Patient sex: M
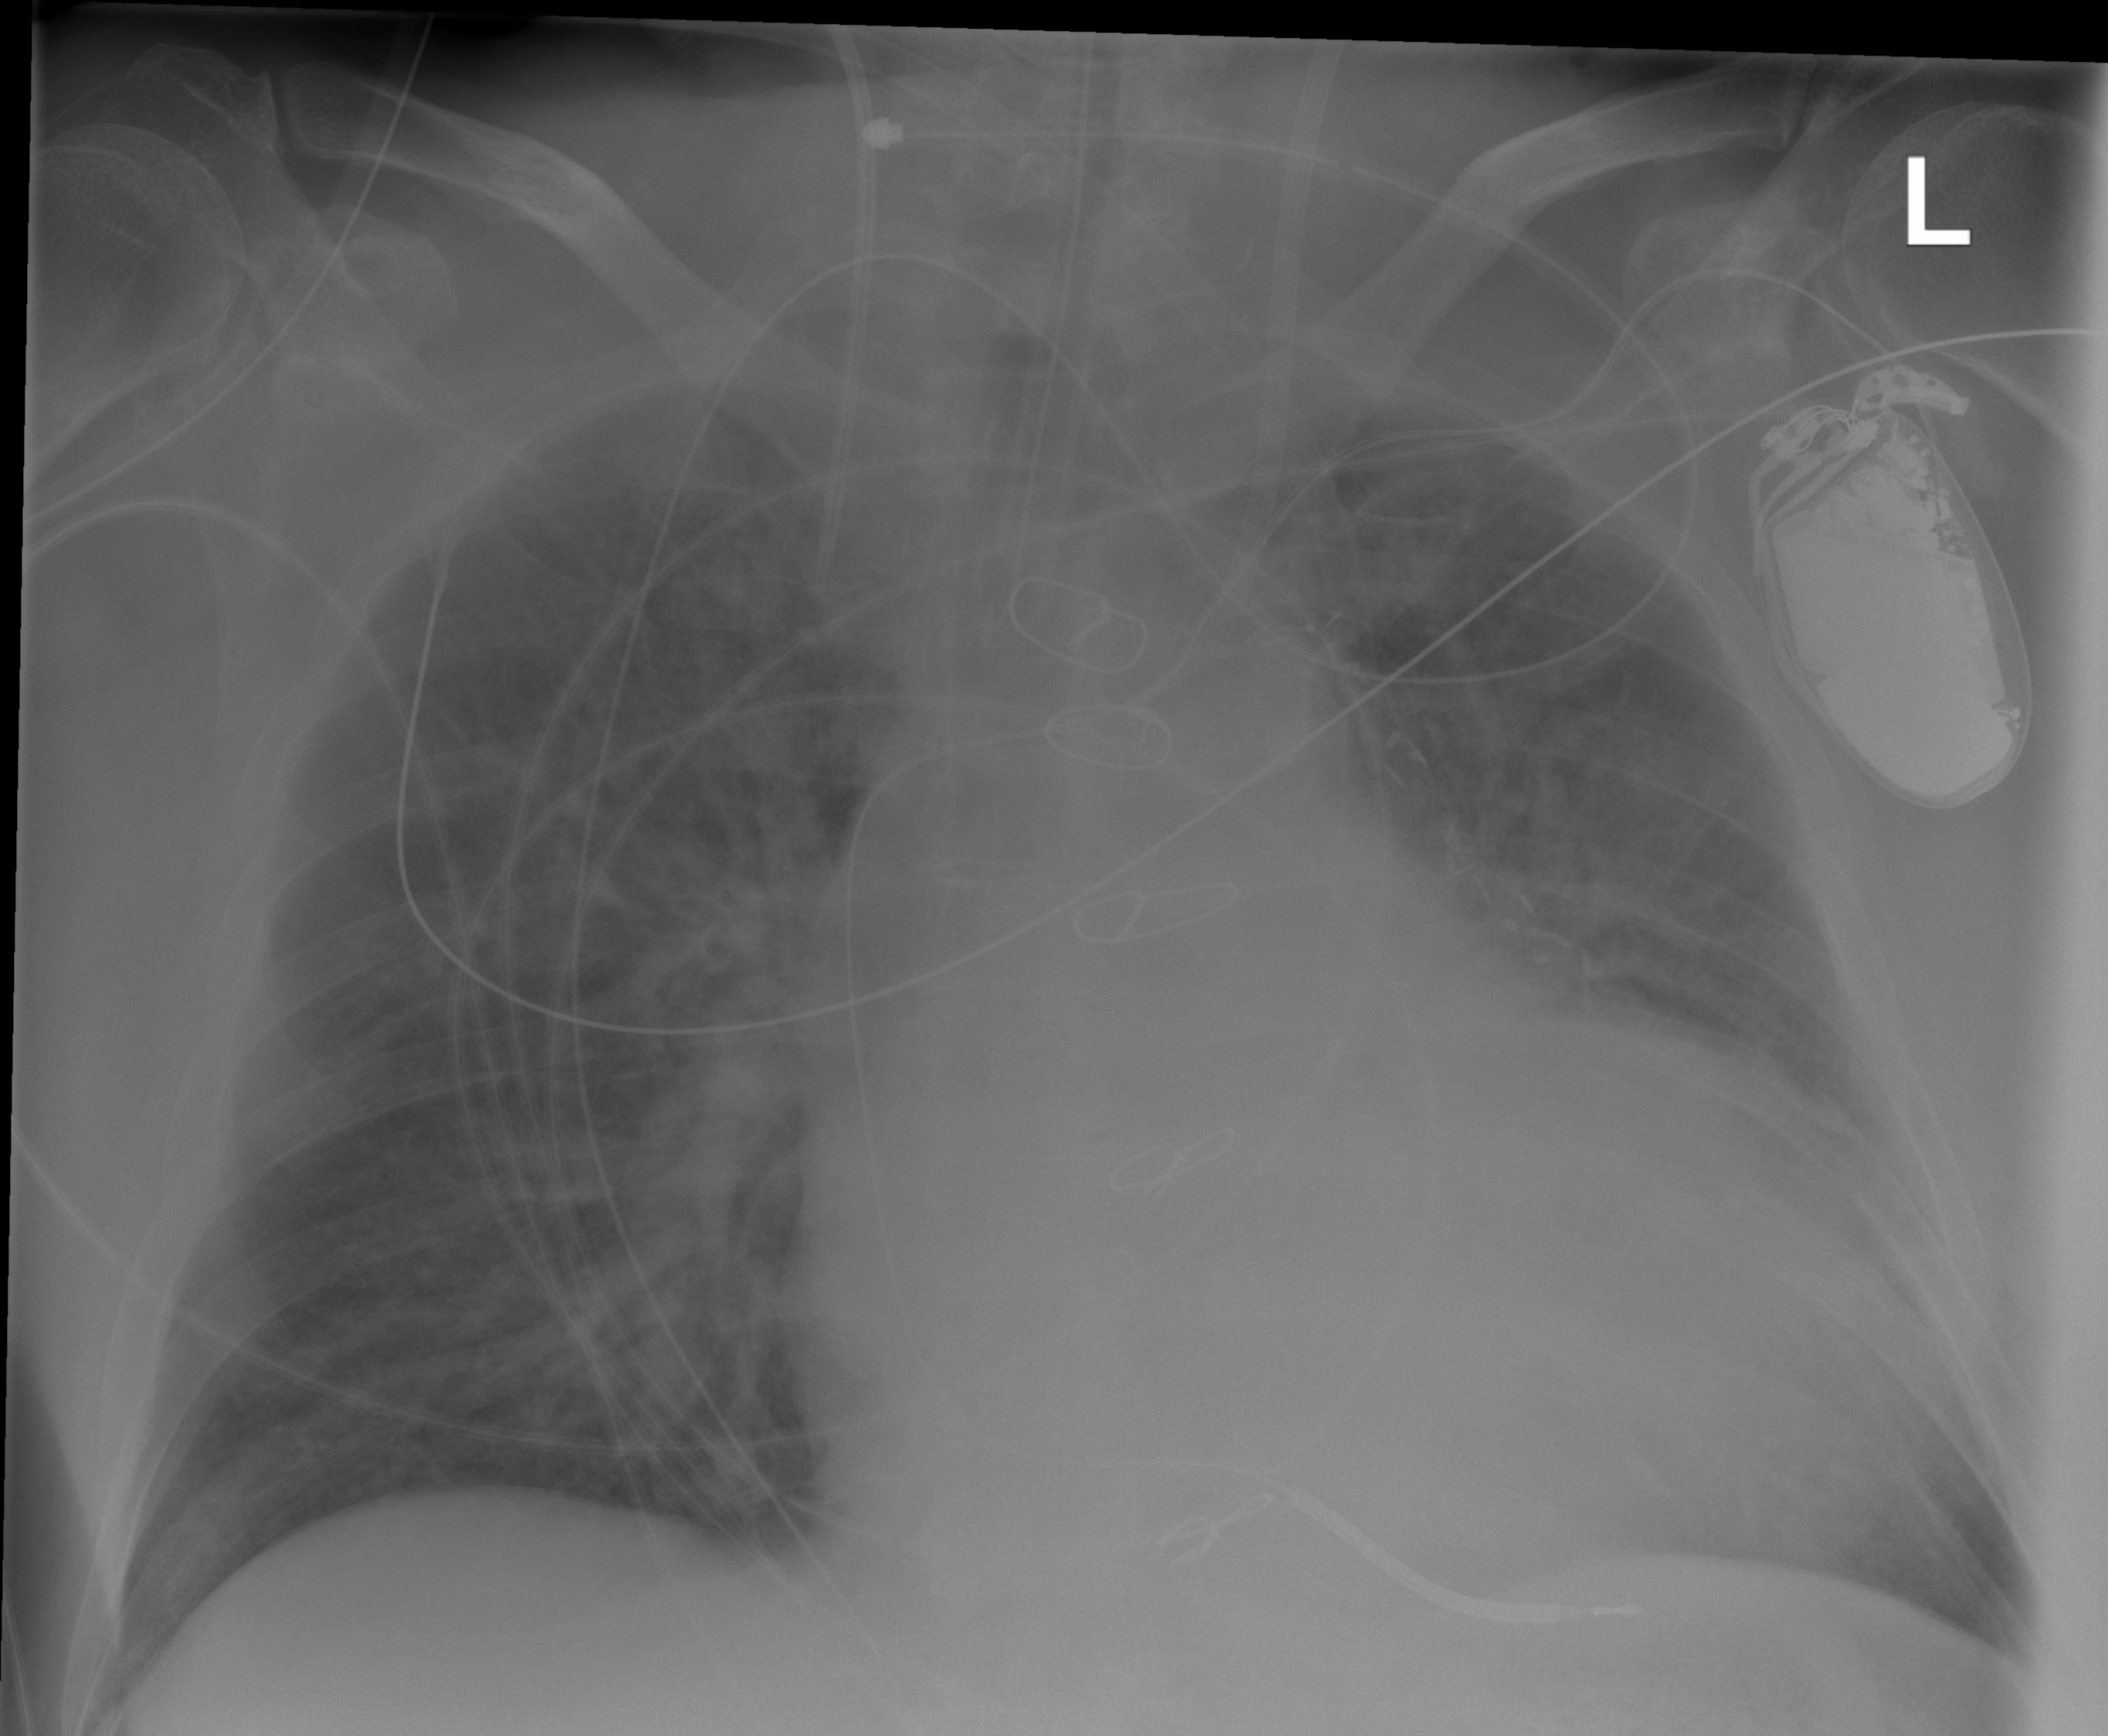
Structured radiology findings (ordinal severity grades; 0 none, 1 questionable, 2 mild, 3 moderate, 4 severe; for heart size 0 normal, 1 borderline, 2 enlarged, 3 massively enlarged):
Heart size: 2
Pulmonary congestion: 2
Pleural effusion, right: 0
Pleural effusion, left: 2
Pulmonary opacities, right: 2
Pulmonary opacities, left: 2
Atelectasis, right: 0
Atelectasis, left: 0